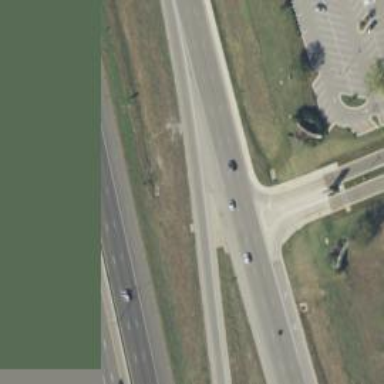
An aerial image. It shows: Secondary road with asphalt surface and frontage road.